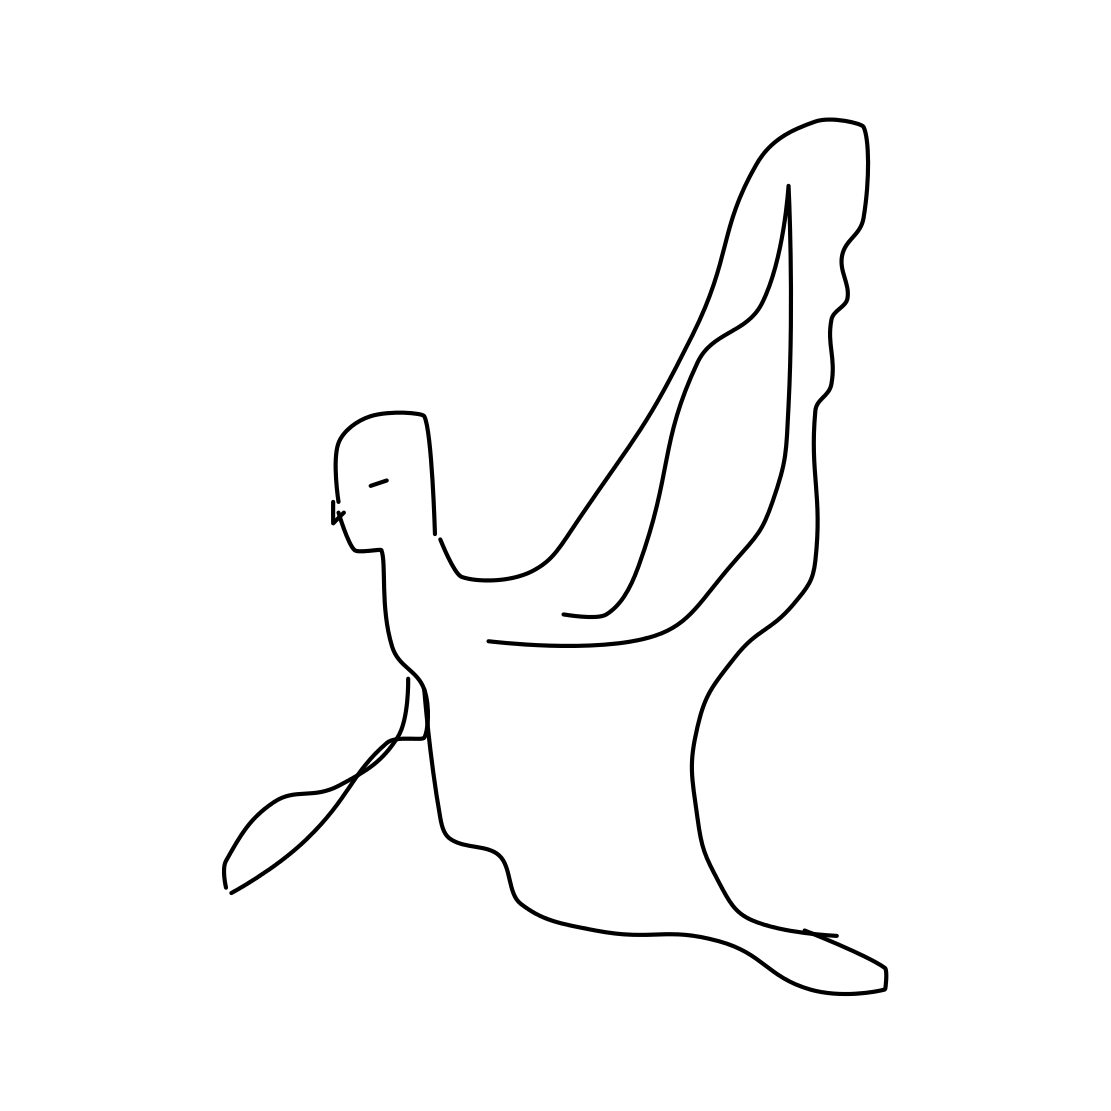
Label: angel